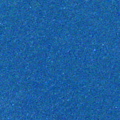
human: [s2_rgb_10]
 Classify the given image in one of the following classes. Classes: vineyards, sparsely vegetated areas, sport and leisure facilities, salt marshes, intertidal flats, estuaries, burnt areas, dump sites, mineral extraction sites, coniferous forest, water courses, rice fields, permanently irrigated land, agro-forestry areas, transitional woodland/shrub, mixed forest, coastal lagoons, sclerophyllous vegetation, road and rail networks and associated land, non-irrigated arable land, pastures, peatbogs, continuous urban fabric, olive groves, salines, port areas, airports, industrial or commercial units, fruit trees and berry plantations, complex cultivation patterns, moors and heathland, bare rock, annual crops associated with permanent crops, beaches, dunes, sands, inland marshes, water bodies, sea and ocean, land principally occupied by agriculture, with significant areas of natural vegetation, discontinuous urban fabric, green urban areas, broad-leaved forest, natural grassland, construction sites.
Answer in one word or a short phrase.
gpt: sea and ocean